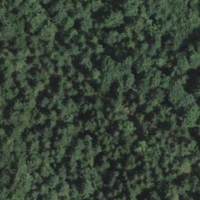
EUNIS habitat code: 44
Species observed at this site:
Hypericum hirsutum